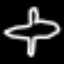
Label: airplane